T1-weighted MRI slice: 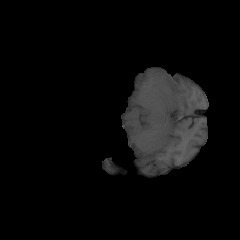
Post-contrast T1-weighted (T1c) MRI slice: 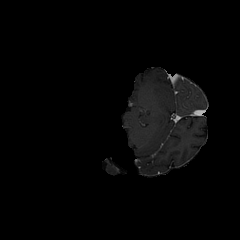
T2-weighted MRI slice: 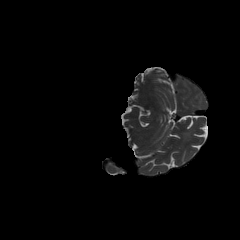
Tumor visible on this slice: no